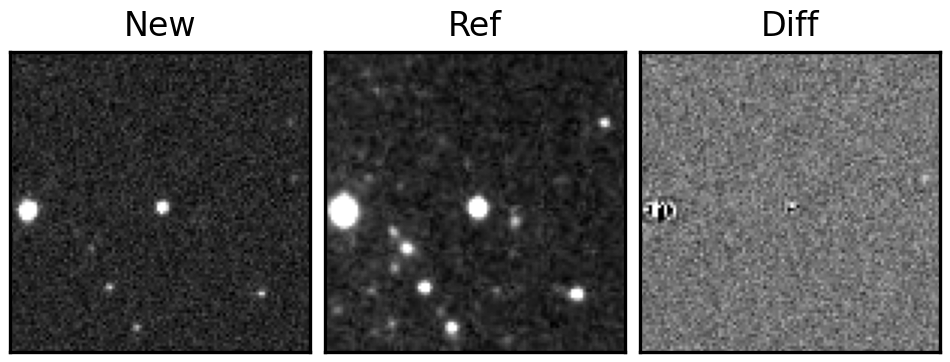
Label: bogus